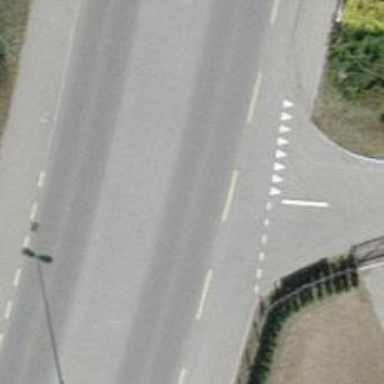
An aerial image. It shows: Asphalt cycleway.